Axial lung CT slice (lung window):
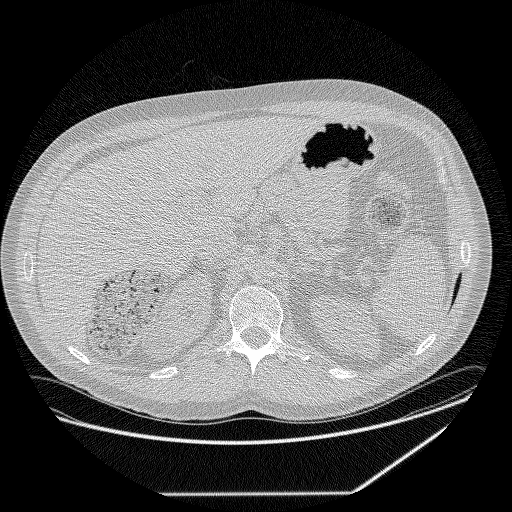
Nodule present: no